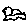
Label: bird